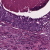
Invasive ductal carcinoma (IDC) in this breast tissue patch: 0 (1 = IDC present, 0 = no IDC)